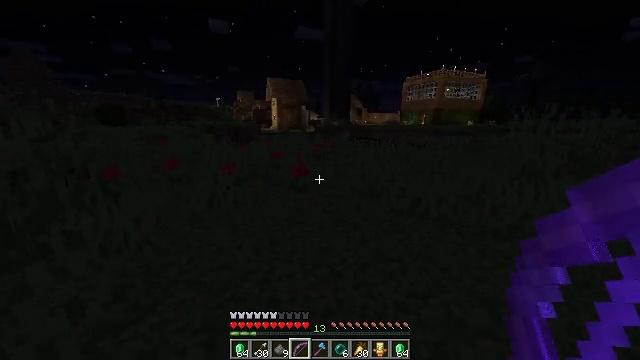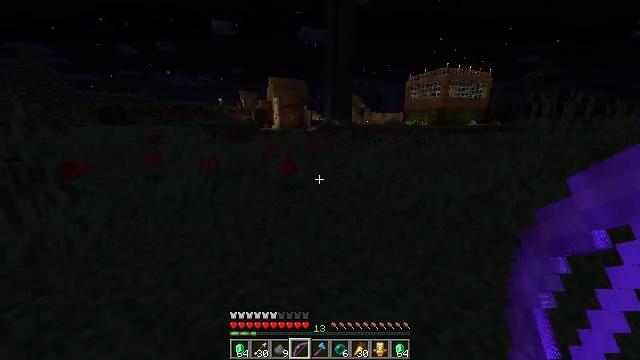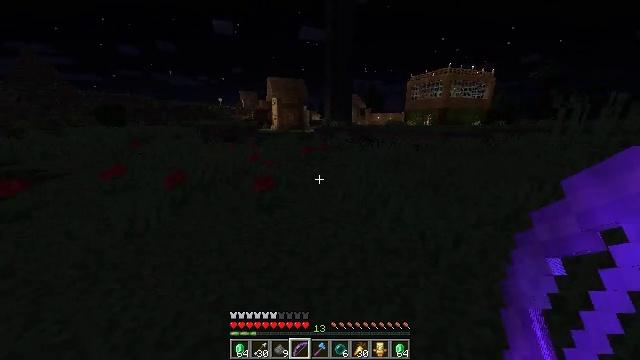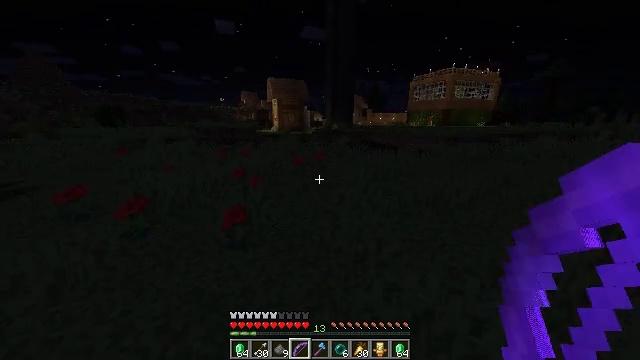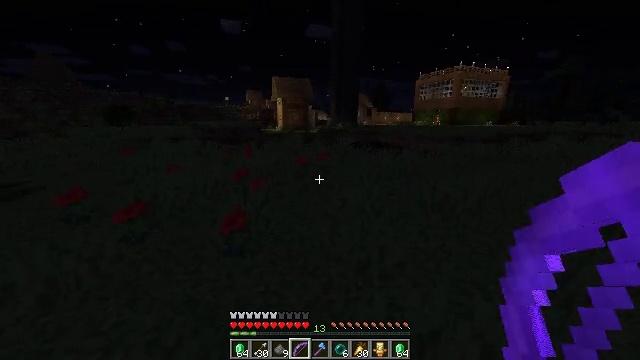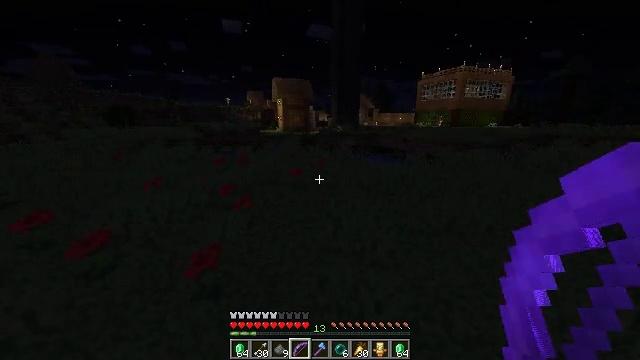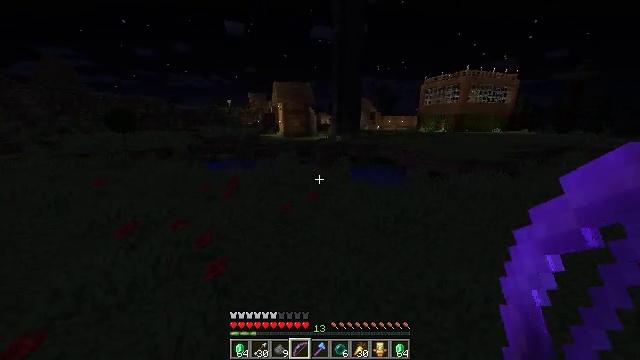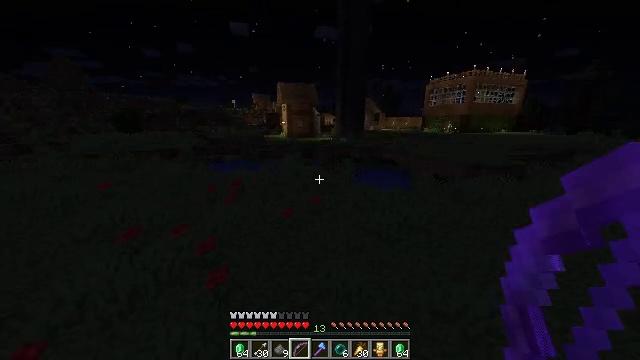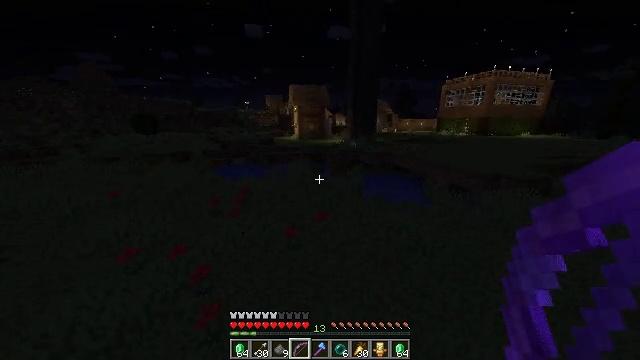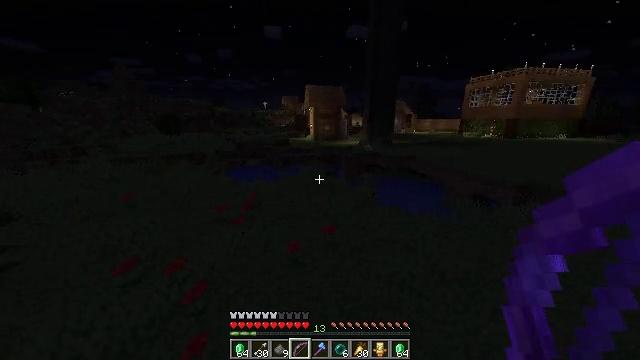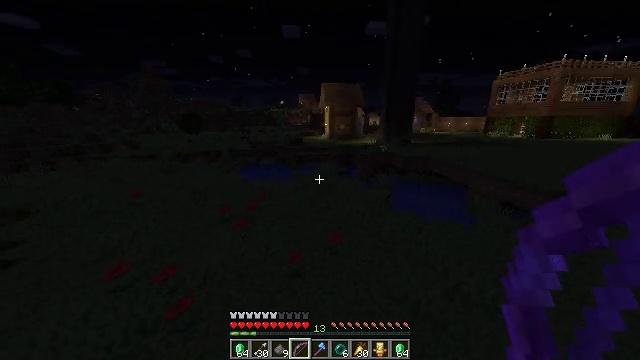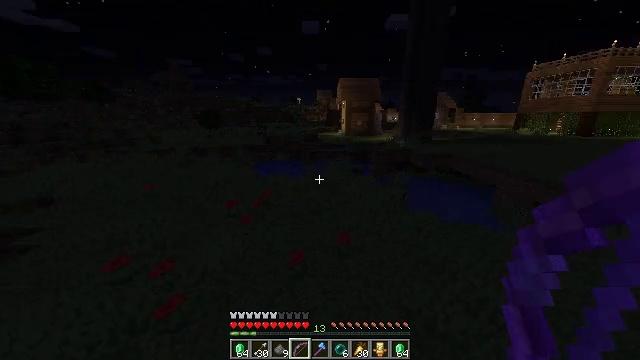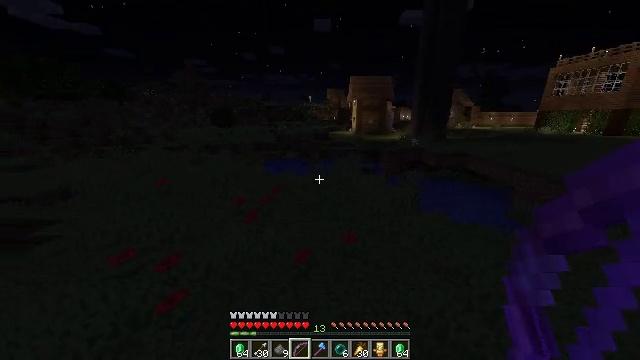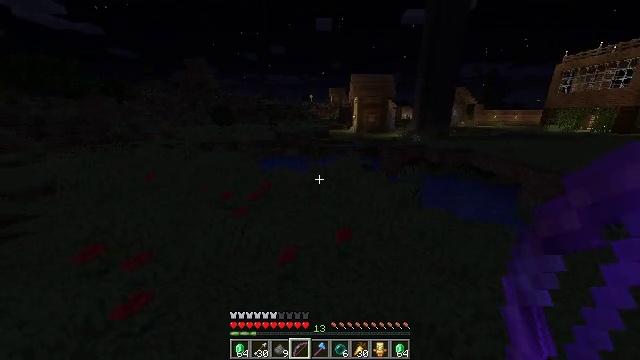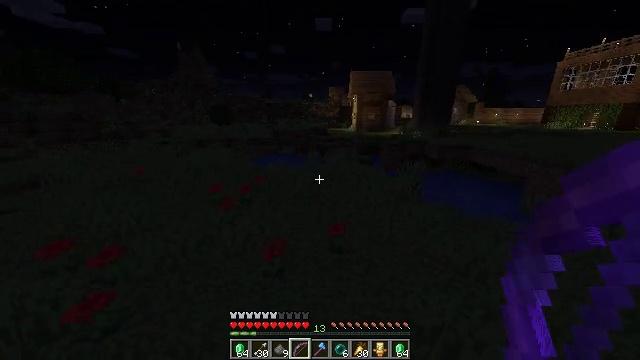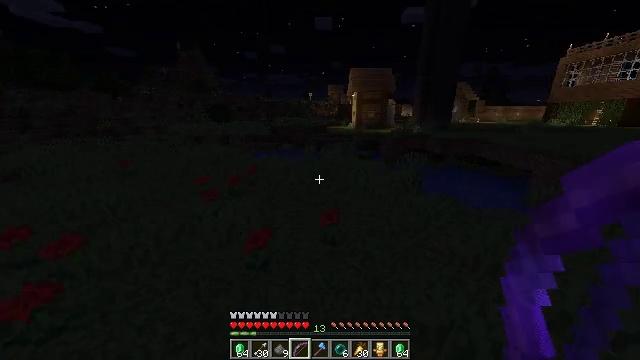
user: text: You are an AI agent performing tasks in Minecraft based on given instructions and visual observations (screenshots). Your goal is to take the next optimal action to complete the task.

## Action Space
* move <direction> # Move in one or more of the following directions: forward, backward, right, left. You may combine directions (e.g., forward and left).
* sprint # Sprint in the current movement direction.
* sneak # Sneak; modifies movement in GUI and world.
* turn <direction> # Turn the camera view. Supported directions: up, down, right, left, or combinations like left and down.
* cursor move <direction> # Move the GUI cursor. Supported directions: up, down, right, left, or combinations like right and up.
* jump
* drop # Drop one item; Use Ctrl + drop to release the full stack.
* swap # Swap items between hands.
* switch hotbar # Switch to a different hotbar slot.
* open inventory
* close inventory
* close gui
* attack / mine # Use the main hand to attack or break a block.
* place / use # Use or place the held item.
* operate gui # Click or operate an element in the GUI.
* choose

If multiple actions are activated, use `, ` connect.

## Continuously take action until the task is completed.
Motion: motion action
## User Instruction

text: Construct a firework rocket at a crafting station.
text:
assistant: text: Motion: move forward, sprint, jump
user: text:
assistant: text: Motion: move forward, sprint, jump
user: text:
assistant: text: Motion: move forward, sprint, jump
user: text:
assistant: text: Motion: move forward, sprint, turn left, jump
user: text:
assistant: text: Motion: move forward, sprint, jump
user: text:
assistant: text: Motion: move forward, sprint, jump
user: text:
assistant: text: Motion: move forward, sprint, turn left, jump
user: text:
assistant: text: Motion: move forward, sprint, turn left, jump
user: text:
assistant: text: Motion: move forward, sprint, turn left, jump
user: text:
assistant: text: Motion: move forward, sprint, turn left, jump
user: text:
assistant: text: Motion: move forward, sprint, turn left, jump
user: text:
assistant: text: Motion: move forward, sprint, turn left, jump
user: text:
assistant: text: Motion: move forward, sprint, jump
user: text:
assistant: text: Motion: move forward, sprint, jump
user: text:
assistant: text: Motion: move forward, sprint, jump
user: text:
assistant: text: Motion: move forward, sprint, jump
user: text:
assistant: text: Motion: move forward, sprint, jump
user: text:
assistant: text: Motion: move forward, sprint, jump
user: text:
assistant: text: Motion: move forward and move left, sprint, turn left, jump
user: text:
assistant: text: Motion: move forward and move left, sprint, jump
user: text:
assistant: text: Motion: move forward and move left, sprint, jump
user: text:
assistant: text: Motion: move forward and move left, sprint, jump
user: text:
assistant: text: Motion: move forward and move left, sprint, jump
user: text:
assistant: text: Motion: move forward and move left, sprint, jump
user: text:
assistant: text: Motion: move forward and move left, sprint, jump
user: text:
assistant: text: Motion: move forward and move left, sprint, jump
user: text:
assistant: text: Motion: move forward and move left, sprint, jump
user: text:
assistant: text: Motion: move forward and move left, sprint, jump
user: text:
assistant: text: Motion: move forward and move left, sprint, turn left, jump
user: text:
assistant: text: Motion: move forward and move left, sprint, jump